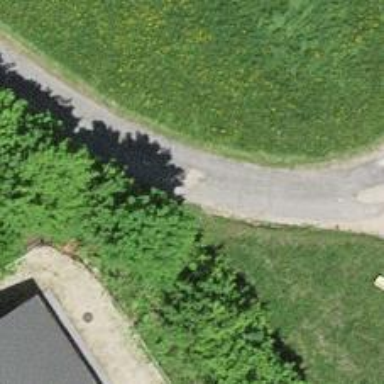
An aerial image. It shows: Paved service road.